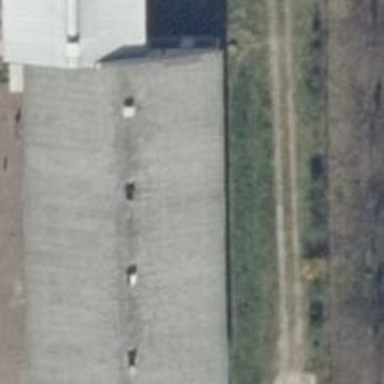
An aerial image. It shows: Gabled farm auxiliary building with grey roof oriented along certain direction.